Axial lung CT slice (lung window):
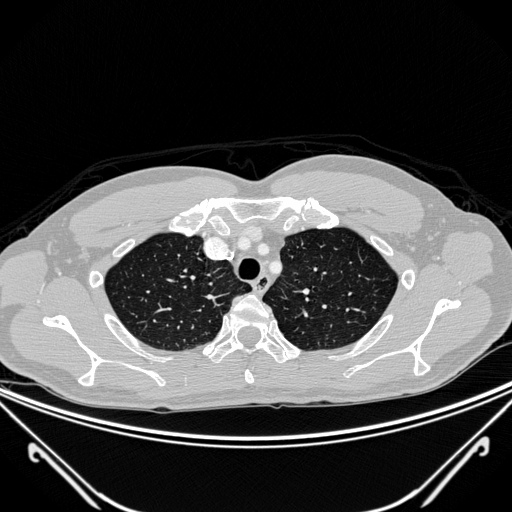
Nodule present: no